Field crop: tomato
Growth stage: 1
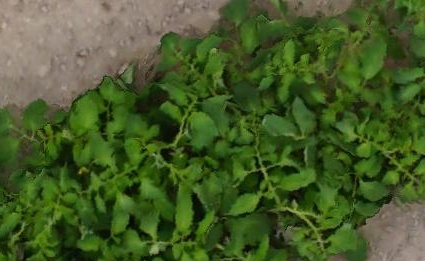
Species: tomato